Chest X-ray:
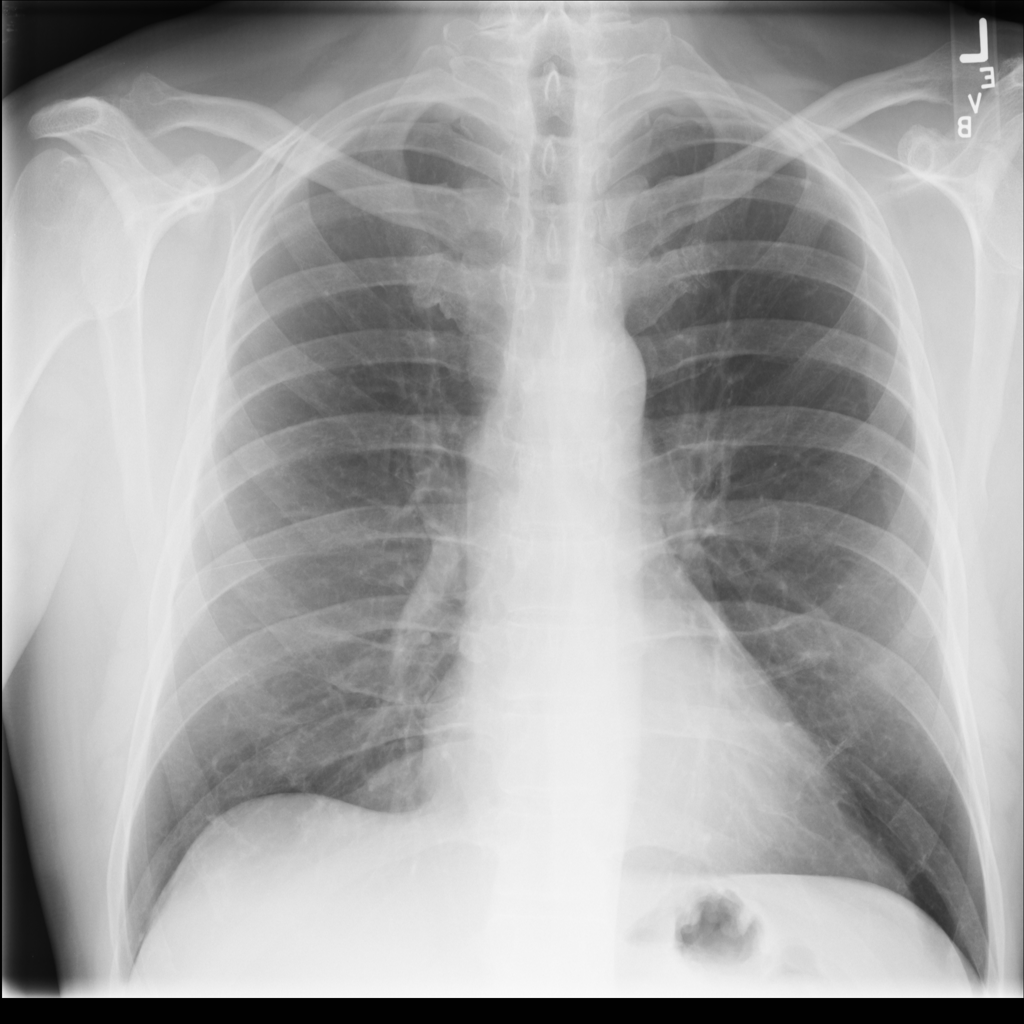
No abnormal finding: yes